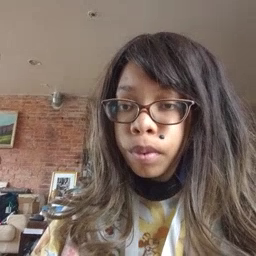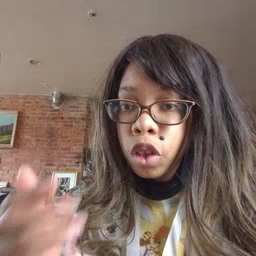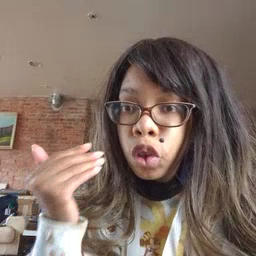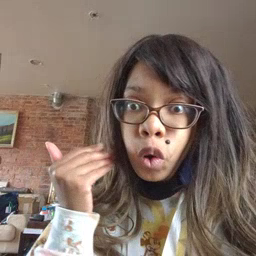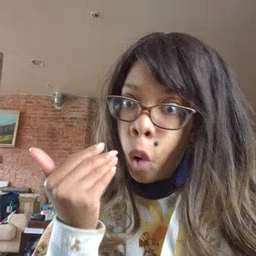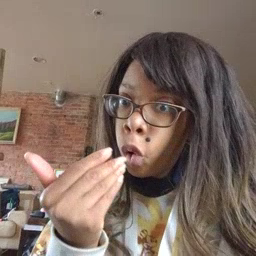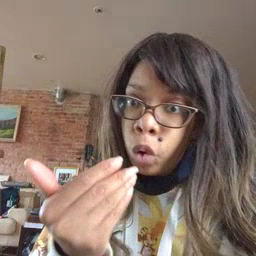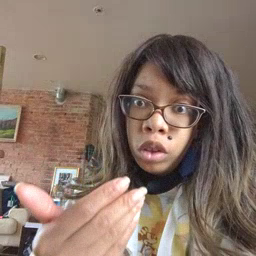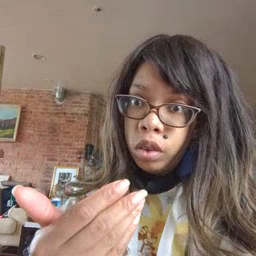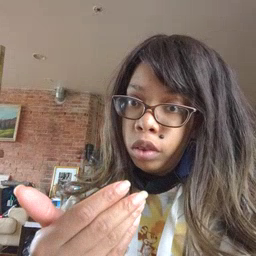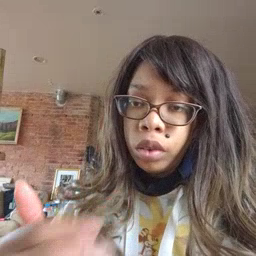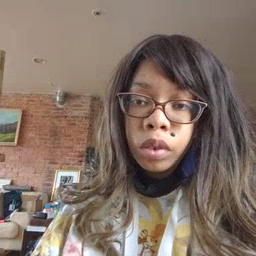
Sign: close